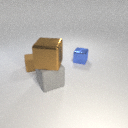
small blue metal cube behind large gray rubber cube